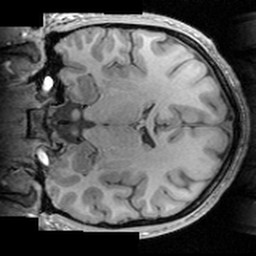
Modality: T1w
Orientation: coronal
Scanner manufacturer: siemens
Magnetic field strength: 3 T
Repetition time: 1.63 s
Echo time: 0.00311 s